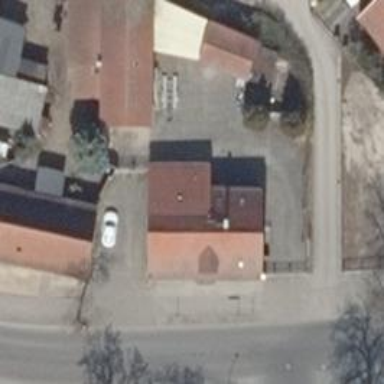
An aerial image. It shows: Driving school.